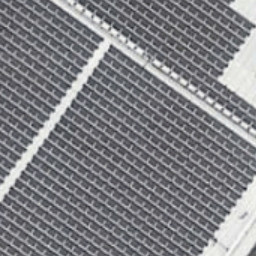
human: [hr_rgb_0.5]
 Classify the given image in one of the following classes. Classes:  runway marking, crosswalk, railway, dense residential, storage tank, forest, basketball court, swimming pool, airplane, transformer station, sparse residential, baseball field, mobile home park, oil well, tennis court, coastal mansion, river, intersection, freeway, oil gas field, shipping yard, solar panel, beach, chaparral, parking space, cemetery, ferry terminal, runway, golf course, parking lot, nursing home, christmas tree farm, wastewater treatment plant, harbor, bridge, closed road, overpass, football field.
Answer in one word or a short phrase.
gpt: solar panel